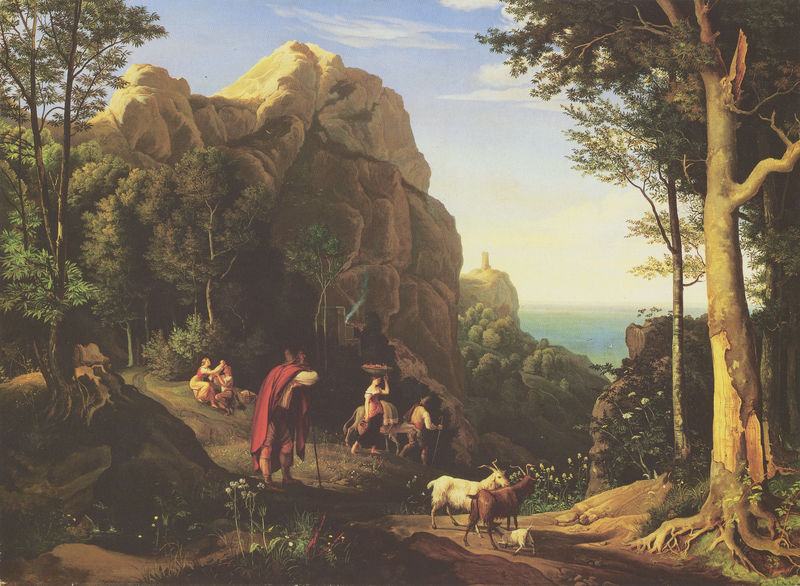
Titel: Tal bei Amalfi mit Ausblick auf die Bucht von Salerno
Künstler: Adrian Ludwig Richter
Standort: Leipzig
Institution: Museum der Bildenden Künste
Schlagwörter: baum, berg, blau, blätter, felsen, gemälde, gruppe, himmel, kopf, laub, mann, meer, schatten, umhang, vogel, wasser, weiß, wolken, bäume, frauen, gelb, grün, landschaft, menschen, see, sitzen, äste, abend, blume, blumen, braun, frau, hintergrund, hut, kleid, licht, männer, ausblick, blick, blüten, gras, hund, obst, rot, tier, tiere, weg, wiese, wolke, rock, hose, richter, trinken, trinkend, schale, stein, steine, tragen, öl, ast, baumstamm, ebene, erde, ferne, halme, horizont, hügel, morgen, natur, stamm, weide, zweige, busch, büsche, pfad, rauch, sonne, boden, futter, mantel, sitzend, paar, blatt, pflanzen, höhle, tal, wald, anhöhe, esel, kinder, pferd, pferde, reiter, stock, turm, fell, reiterin, aussicht, schürze, küste, sommer, italien, stab, abhang, körbe, trägerinnen, berge, fels, gebirge, gipfel, tag, herde, schlucht, idylle, picknick, rast, figuren, romantik, korb, deutsch, stimmung, klippe, strümpfe, ruine, lamm, wandern, wurzel, leuchtturm, linear, lichtung, schraffur, mäntel, stiefel, altar, fraun, liebespaar, wurzeln, efeu, kitz, sandstein, geäst, reise, wanderer, rinde, gehend, eiche, platane, opfer, hörner, arkadien, hirtenstab, wanderstab, baumrinde, kräuter, bock, hirte, hirten, hirtin, schäfer, träger, ziege, rasten, aum, ziegen, tragend, fes, zicklein, hierte, säugen, dunstig, arkadisch, gräßer, scherz, nach hause, schäferszene, wuzel, bergegebirge, ecopolic, zeigenherde, südalpin, reoterom, bai, rasz, wald tal